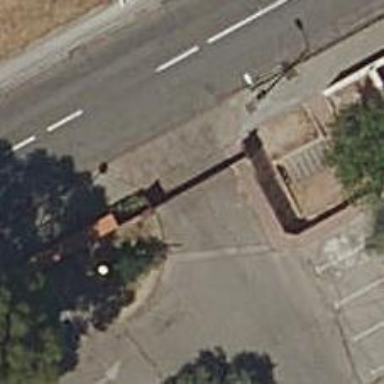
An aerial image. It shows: Gate.